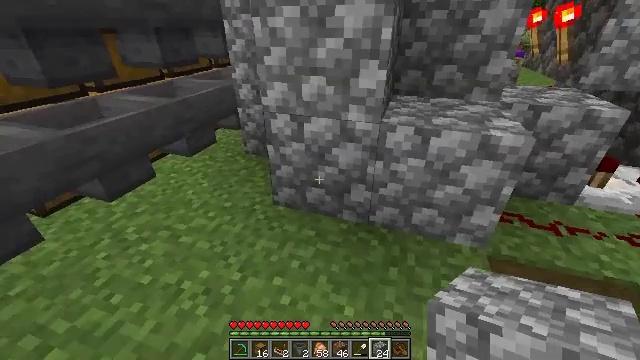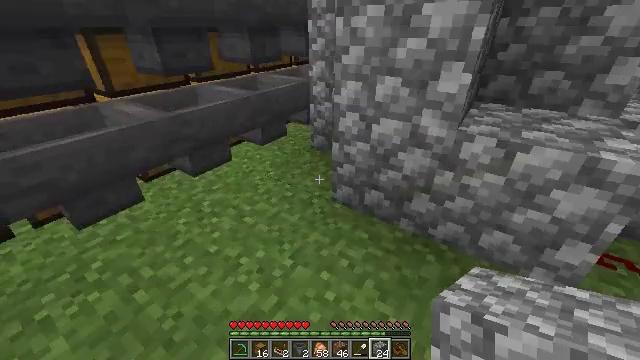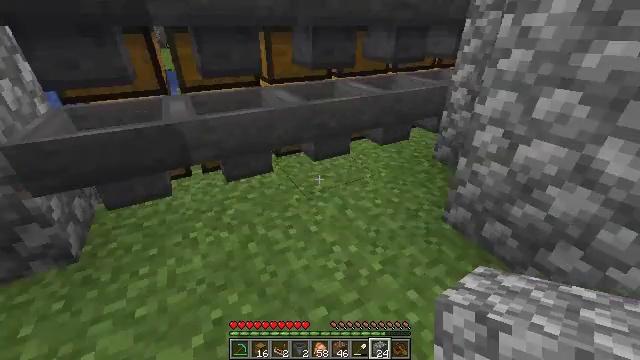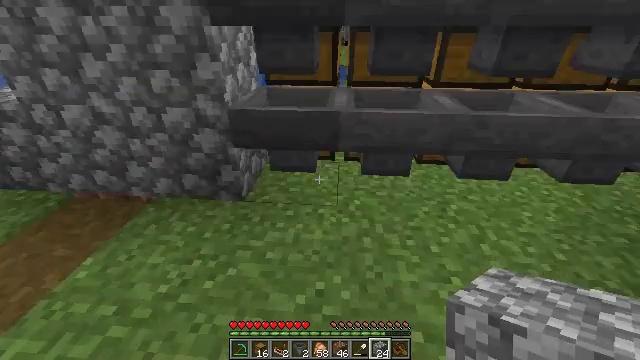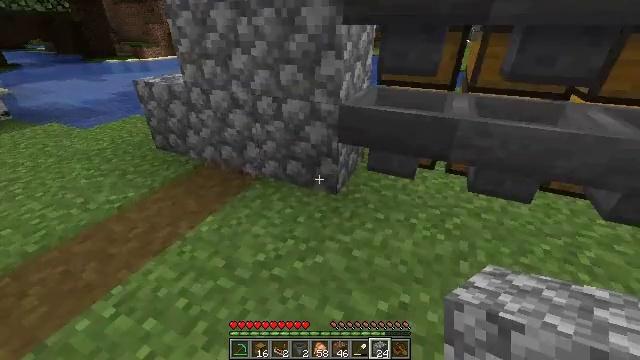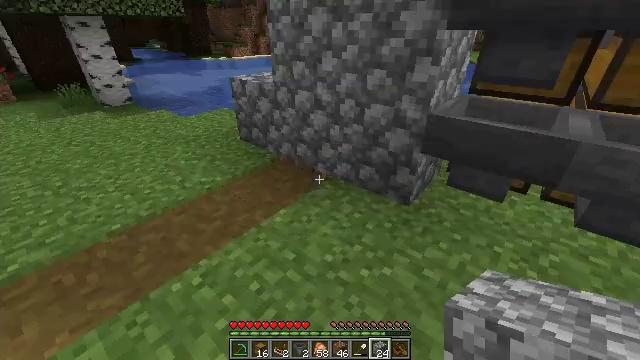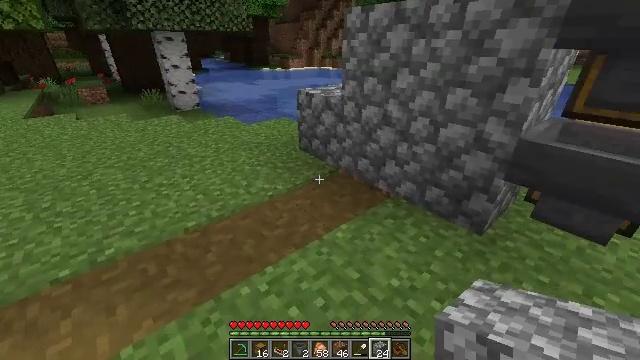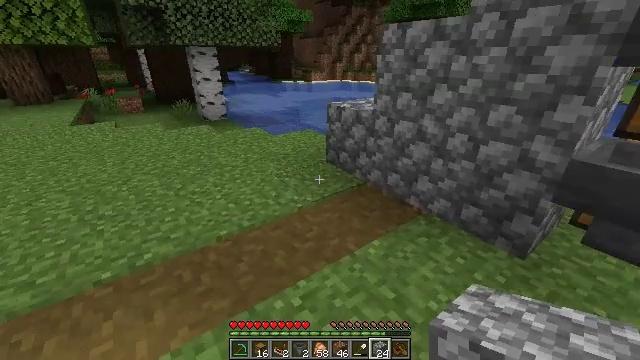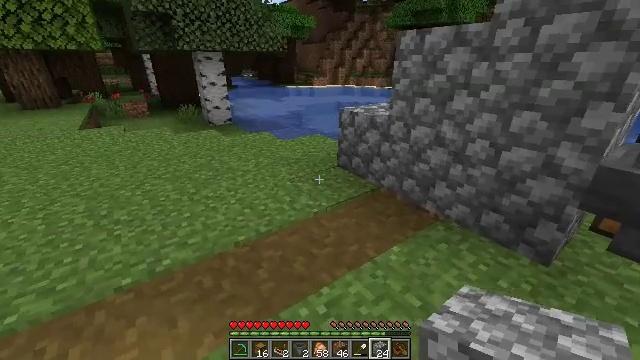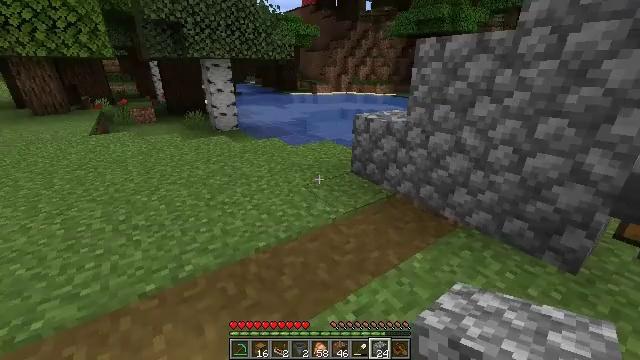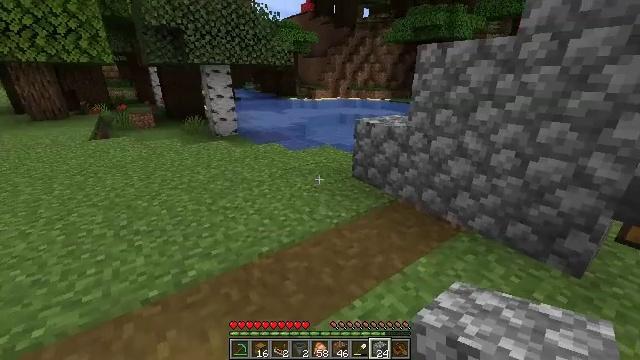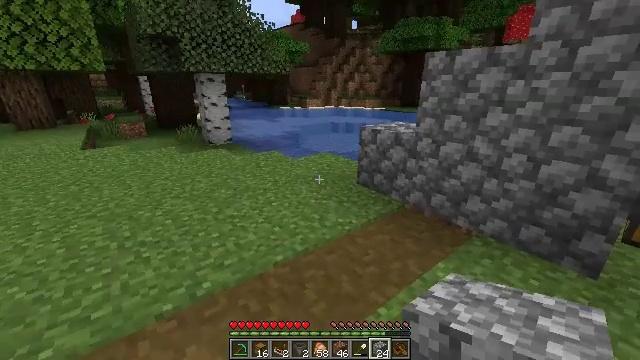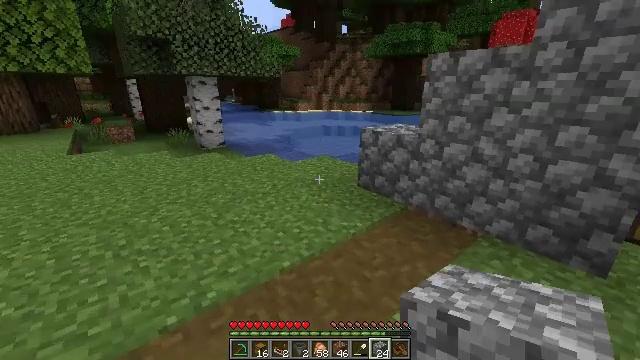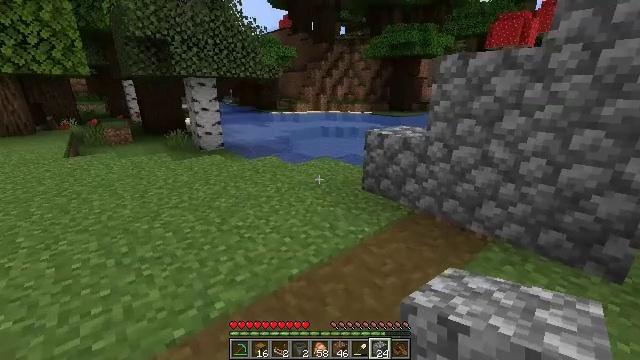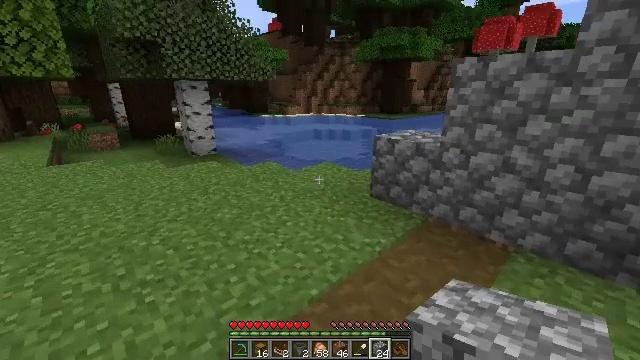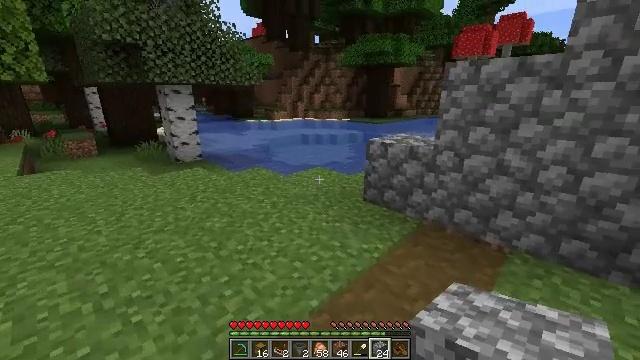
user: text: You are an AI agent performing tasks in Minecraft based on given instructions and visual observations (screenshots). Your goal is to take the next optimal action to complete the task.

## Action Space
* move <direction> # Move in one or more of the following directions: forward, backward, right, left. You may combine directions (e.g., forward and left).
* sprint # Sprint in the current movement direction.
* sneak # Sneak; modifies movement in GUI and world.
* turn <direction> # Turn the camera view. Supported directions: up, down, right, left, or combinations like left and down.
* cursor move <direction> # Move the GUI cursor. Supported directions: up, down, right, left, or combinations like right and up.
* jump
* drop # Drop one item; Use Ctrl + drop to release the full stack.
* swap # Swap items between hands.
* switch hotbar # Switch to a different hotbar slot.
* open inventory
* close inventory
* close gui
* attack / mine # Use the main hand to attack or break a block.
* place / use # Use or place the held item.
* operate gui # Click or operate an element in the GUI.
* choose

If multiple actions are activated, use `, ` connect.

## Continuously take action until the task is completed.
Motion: motion action
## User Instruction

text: Collect dirt by holding left button.
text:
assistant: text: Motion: turn left
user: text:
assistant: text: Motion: turn left
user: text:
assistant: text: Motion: move left, turn left
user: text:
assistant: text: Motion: move left, turn left
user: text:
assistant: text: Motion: move left, turn left
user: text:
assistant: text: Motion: move left, turn left and up
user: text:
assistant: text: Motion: move left, turn left and up
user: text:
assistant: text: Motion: move left
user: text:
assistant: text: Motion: move left, turn up
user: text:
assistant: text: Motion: move left, turn up
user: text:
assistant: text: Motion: move forward and move left, turn right and up
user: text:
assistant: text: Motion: move forward and move left, turn right
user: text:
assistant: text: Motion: move forward and move left
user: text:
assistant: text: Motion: move forward and move left, turn right
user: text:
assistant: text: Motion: move forward and move left, turn right and up
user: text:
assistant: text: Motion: move forward and move left
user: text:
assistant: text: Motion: move forward and move left, turn right
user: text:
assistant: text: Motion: move forward and move left, turn right
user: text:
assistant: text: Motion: move forward, turn right
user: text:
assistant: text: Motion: move forward, turn right
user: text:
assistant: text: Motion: move forward, turn right
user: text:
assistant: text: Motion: move forward, turn right
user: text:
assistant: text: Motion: move forward, turn right
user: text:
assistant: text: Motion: move forward, turn right
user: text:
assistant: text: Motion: move forward, turn right
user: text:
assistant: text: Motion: move forward
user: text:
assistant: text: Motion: move forward, sprint
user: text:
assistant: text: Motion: move forward, sprint
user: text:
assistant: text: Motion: move forward, sprint, turn right
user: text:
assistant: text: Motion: move forward, turn right and down